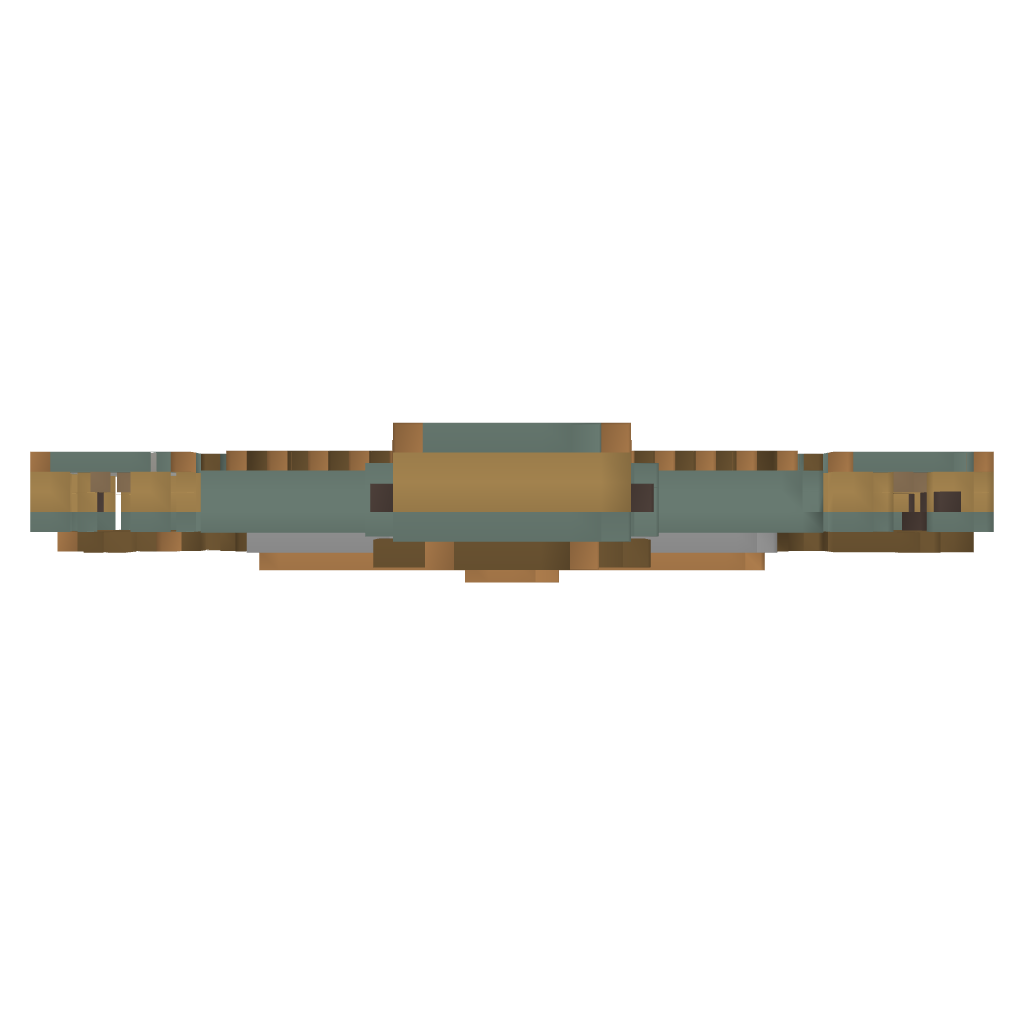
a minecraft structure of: Cross Garden